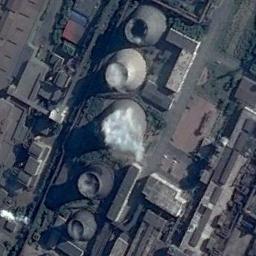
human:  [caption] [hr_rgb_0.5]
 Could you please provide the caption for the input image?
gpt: Many buildings of different shapes and sizes are beside the thermal power station .

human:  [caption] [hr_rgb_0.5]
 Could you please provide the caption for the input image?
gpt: There are plant and machinery in the thermal power station, and five cooling towers are steaming .

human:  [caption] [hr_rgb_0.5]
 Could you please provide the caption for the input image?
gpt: There is a thermal power station in the open space by the woods .

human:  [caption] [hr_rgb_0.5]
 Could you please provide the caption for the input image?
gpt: The thermal power station is on the grass next to some buildings with white mist above .

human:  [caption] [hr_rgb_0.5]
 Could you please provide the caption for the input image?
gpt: There are some buildings and several chimneys on the thermal power station .